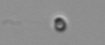
Label: nanoplankton_mix